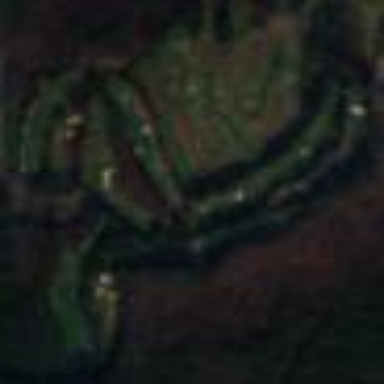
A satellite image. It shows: Golf course surrounded by greenery.